Field crop: tomato
Growth stage: 1
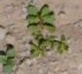
Species: portulaca